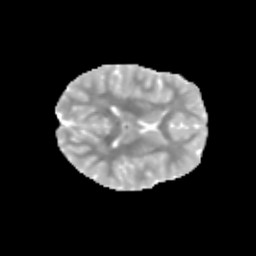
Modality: MD
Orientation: axial
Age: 10
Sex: female
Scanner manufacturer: siemens
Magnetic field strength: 3 T
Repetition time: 3.8 s
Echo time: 0.07 s